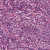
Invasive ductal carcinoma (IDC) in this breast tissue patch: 1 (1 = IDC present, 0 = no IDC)